Question: I have a problem with my npm.I have this errors every time I run a command using NPM.I have tried reinstalling Node.js and npm but the problem persists. What do you think the problem may be?
I have to mention that I am using windos 11.
Thank you.
Using any npm commands results this errors...I cant update npm to another version because its the same error when I run the command.
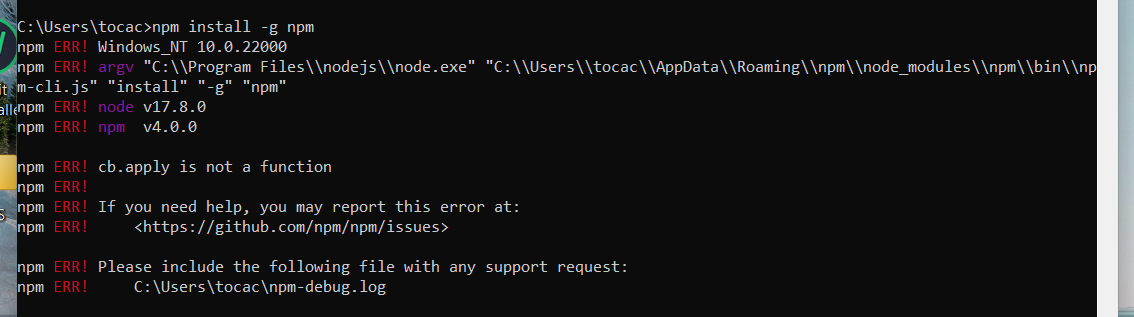
Answer: Do these steps to fix the problem.
1. In your terminal, do npm root -g. It will give you a directory path.
2. cd to the directory listed by npm root -g
3. Delete the npm folder in the node_modules folder you cd-ed to.
4. Run npm cache clean